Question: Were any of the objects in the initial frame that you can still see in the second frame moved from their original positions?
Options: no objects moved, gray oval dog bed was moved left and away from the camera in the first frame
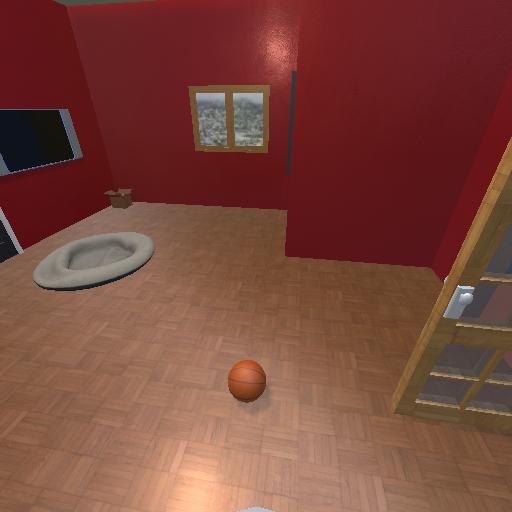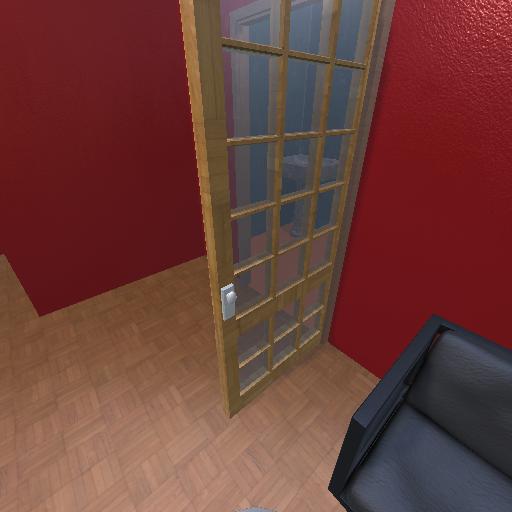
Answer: no objects moved